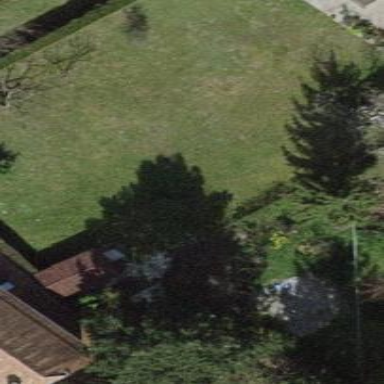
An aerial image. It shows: Garden enclosed by fence.